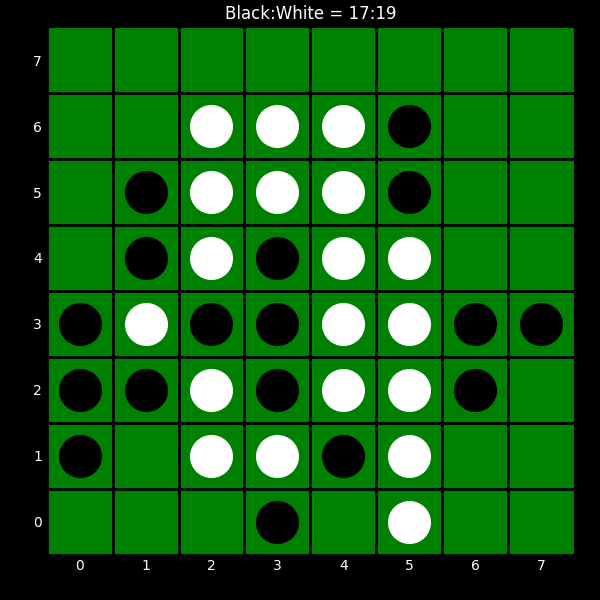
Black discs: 17
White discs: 19